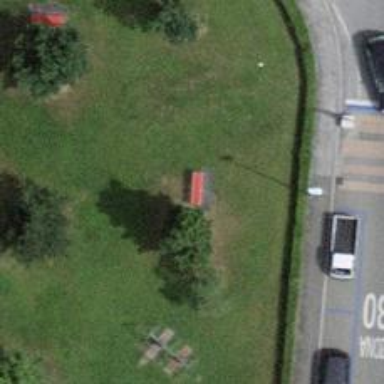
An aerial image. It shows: Bench for seating.